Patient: sex M, age 77
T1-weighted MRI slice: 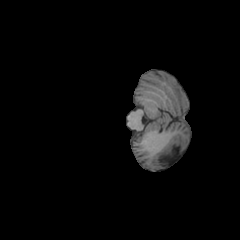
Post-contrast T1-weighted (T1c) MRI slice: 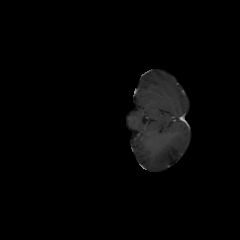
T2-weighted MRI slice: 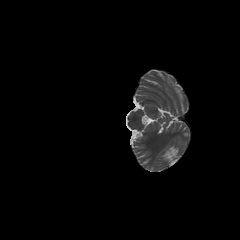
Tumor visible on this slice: no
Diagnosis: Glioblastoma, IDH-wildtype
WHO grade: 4